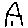
Label: house